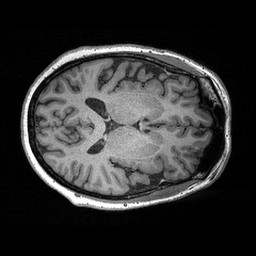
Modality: T1w
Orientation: axial
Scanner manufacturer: siemens
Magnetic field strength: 3 T
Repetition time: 2.3 s
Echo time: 0.00298 s